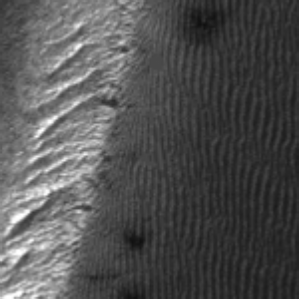
Label: frost